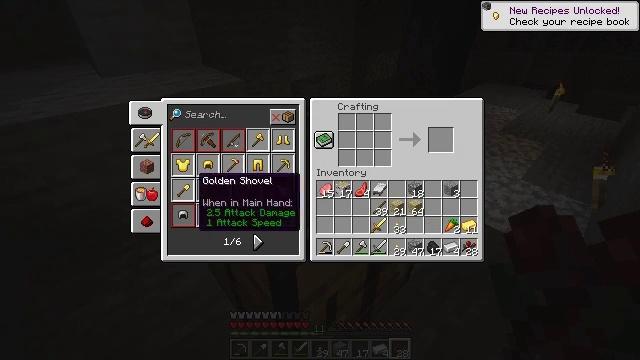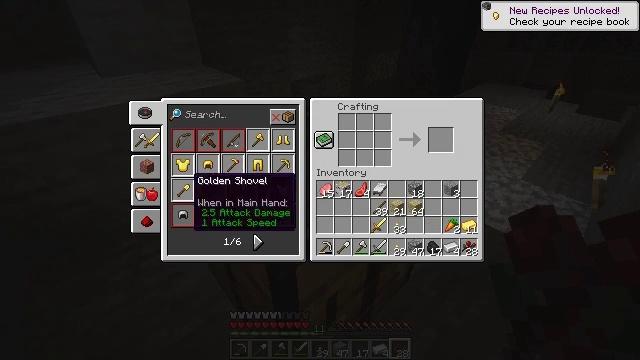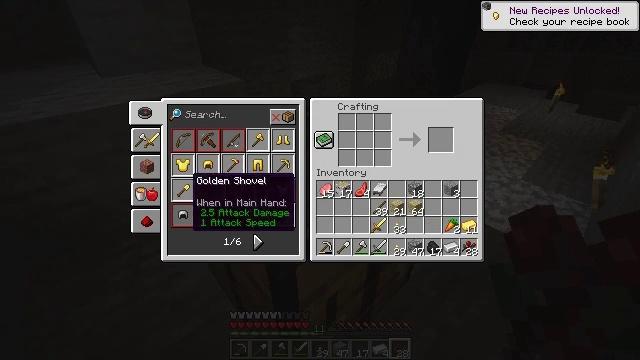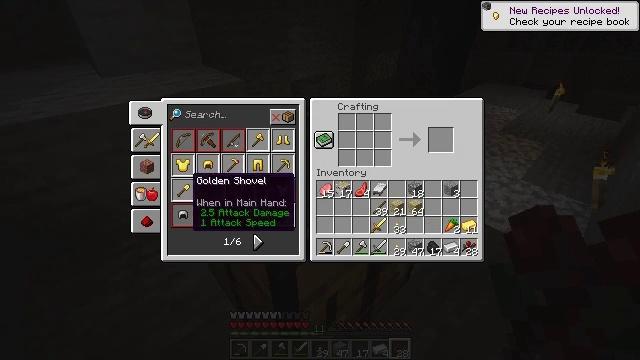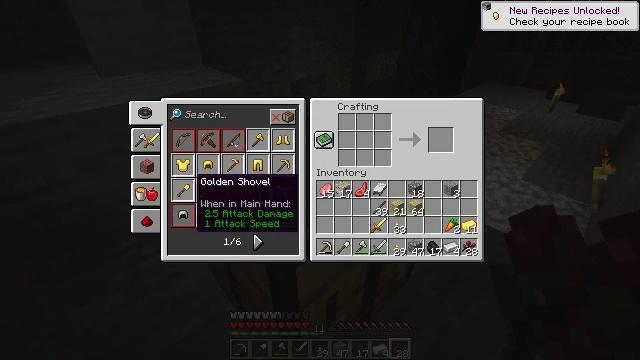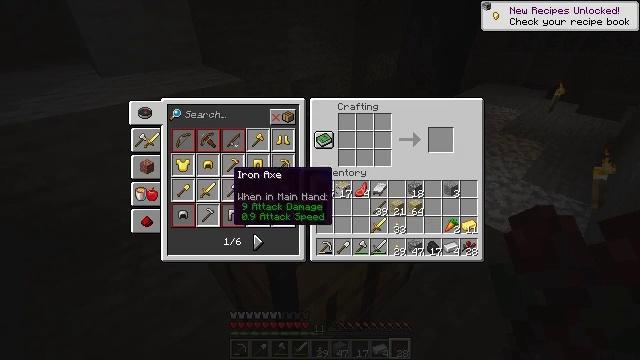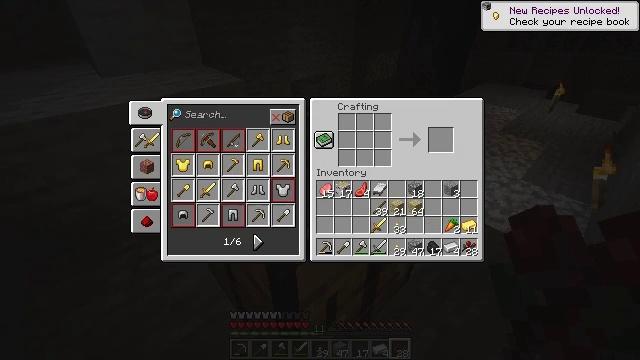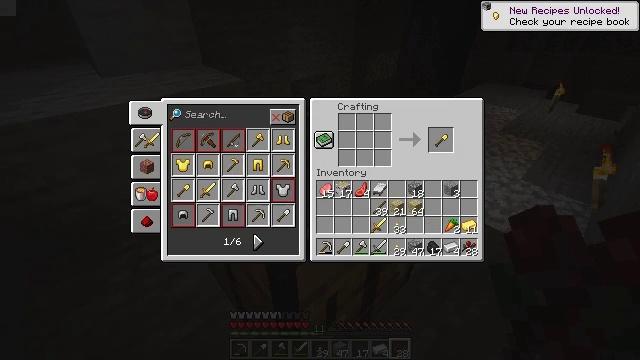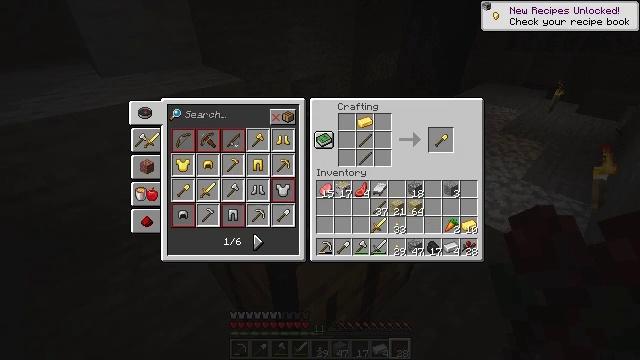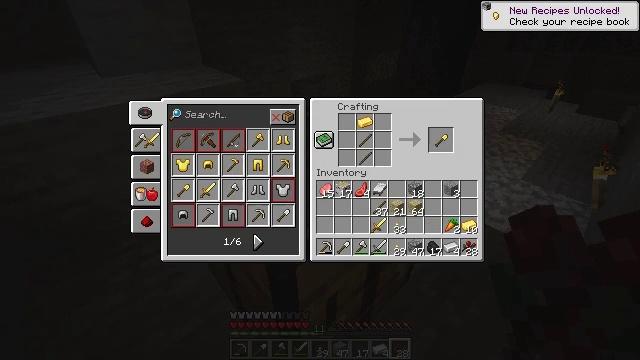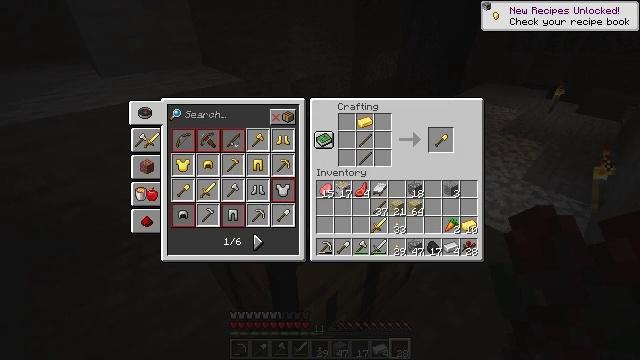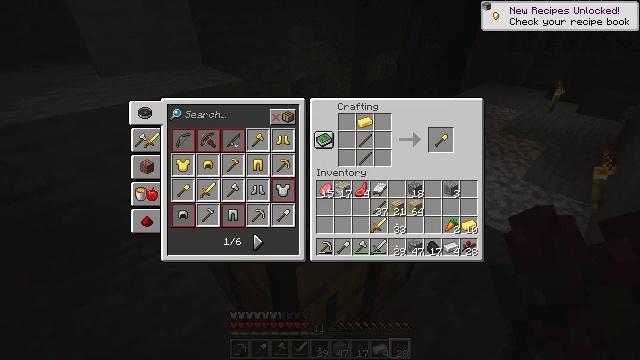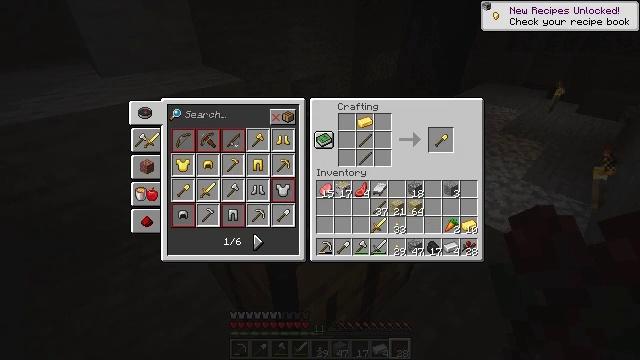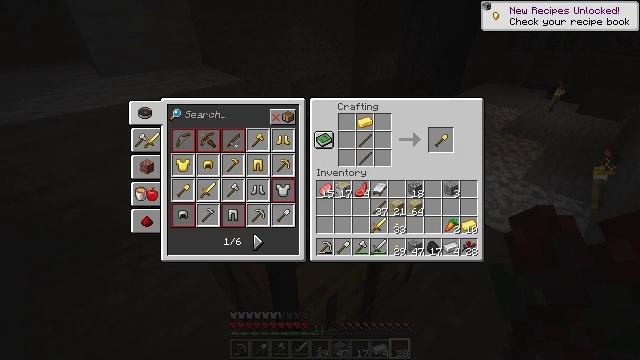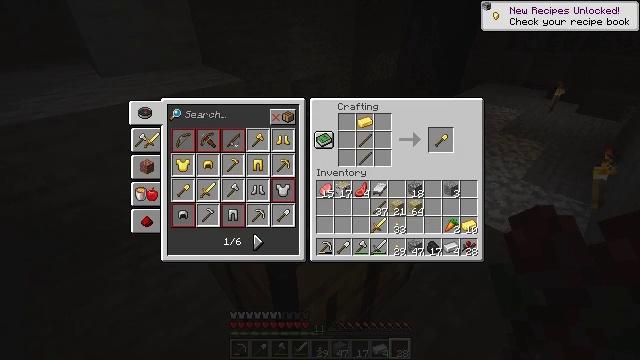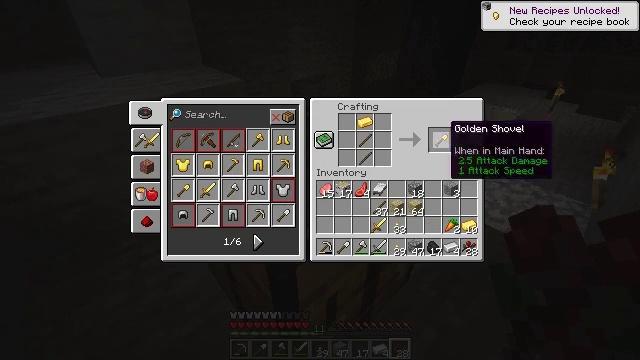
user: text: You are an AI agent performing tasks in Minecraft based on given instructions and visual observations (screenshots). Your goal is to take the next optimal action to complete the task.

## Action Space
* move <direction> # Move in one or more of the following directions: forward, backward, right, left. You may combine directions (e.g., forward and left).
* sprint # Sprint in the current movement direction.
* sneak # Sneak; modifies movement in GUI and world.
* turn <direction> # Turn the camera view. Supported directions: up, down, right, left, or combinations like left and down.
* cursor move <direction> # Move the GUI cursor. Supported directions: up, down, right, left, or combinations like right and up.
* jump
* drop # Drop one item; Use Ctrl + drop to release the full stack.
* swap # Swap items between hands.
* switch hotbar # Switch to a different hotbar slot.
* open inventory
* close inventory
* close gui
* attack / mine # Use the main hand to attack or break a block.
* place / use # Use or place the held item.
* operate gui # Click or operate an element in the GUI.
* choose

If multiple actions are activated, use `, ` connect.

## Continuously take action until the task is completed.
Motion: motion action
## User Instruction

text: Combine gold ingots and sticks to create a golden shovel.
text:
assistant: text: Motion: no_op
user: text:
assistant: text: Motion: operate gui
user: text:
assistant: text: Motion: operate gui
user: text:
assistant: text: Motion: operate gui
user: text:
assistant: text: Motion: cursor move right
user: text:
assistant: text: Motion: cursor move right and up
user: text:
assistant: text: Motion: cursor move right and up
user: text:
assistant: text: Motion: cursor move right
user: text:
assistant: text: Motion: cursor move right
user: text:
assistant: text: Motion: cursor move right
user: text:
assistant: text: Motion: no_op
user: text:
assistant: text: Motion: no_op
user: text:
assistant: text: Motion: no_op
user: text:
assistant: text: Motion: no_op
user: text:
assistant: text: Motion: cursor move down
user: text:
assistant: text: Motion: operate gui
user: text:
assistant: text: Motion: operate gui
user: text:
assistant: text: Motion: operate gui
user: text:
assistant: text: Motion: cursor move left and down
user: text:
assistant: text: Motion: cursor move left and down
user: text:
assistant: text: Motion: no_op